Question: I am facing an issue with my iPhone app having Urbainairship and TapJoy.
I am already using the Urbanairship for push notifications. When i integrated TapJoy publisher SDK for offer wall and added -load_all and -ObjC flags it shows me duplication errors for few urban airship files. Screenshot 1 and Screenshot 2 attached
It works perfect for when i integrated on a test project without having urbanairship.
However when linker flags are not set it crashes with this description on following line
[TapjoyConnect requestTapjoyConnect:TAPJOY_ID secretKey:TAPJOY_SECRET_KEY];
Crash description:* Terminating app due to uncaught exception 'NSUnknownKeyException', reason: '[ setValue:forUndefinedKey:]: this class is not key value coding-compliant for the key closeButton.'
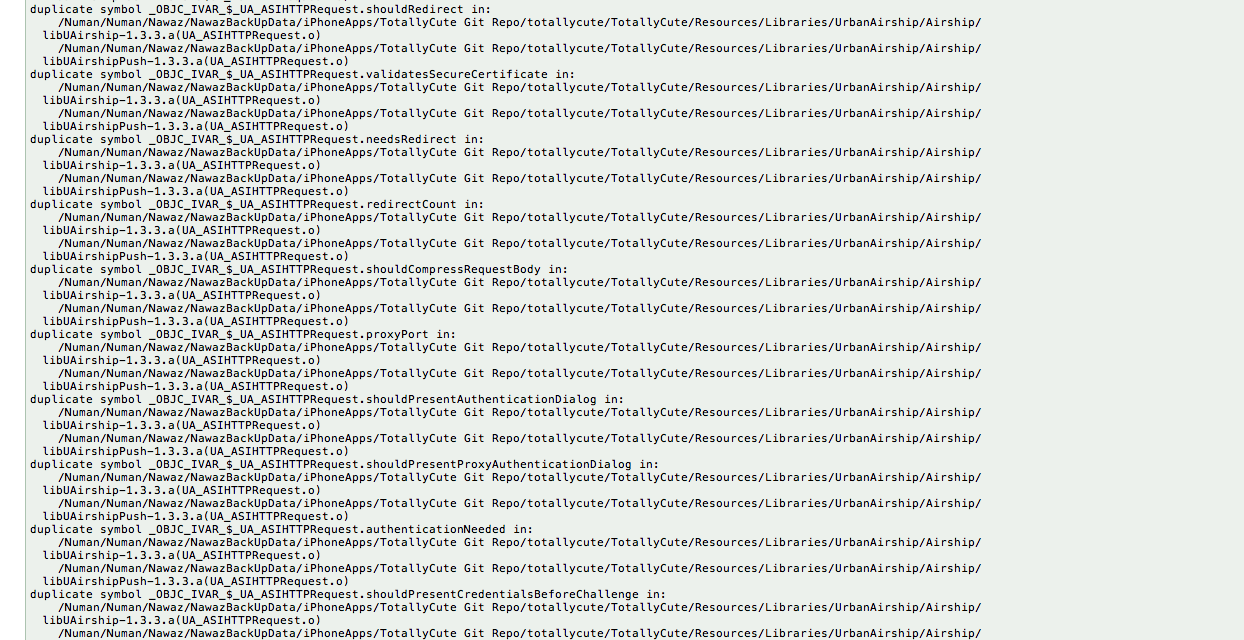
Answer: '''
this class is not key value coding-compliant for the key closeButton.'
'''
This eror is means there is some connection problem in the UIElements.
Check xib file and respective connections.
If still same error , remove all UI elements and connect again